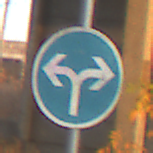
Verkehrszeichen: VorgeschriebeneFahrtrichtungRechtsOderLinks
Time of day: SunriseSunset
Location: Roofed (Suburban)
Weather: Clear
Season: NotSpecified
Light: Natural